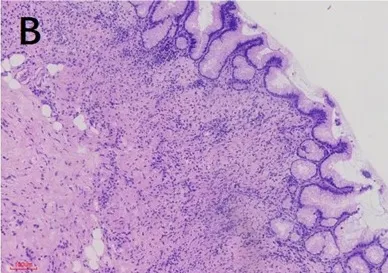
The mucous epithelial cells exhibit a benign morphology, with nuclei located at the basal portion.
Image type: pathology (h&e)